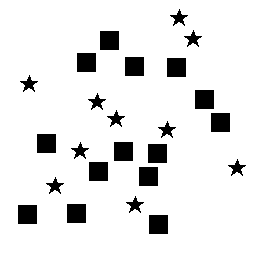
Squares: 14
Triangles: 0
Stars: 10
Total shapes: 24